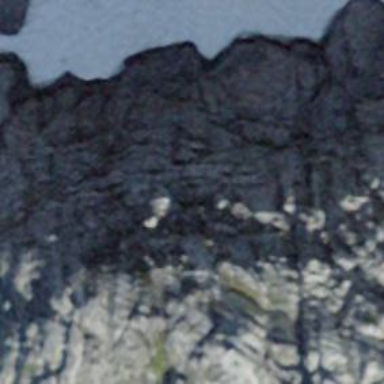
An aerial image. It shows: Natural cliff.